Question: I've got a basic storyboard setup that segue transitions through some view controllers by clicking a button. I've also got a Navigation controller at the root of the storyboard, hoping this segue chain performs similarly to how a series of Pushes used to work. The functionality is all there, as is the navigation bar controlling, however the transitions all have the new views coming in from the bottom and sliding up, Cover Vertical.
How do I configure this to slide in from the right side like the [deprecated] Push style navigation does? It may have even used to do it here, but I can't seem to get it to do it anymore.

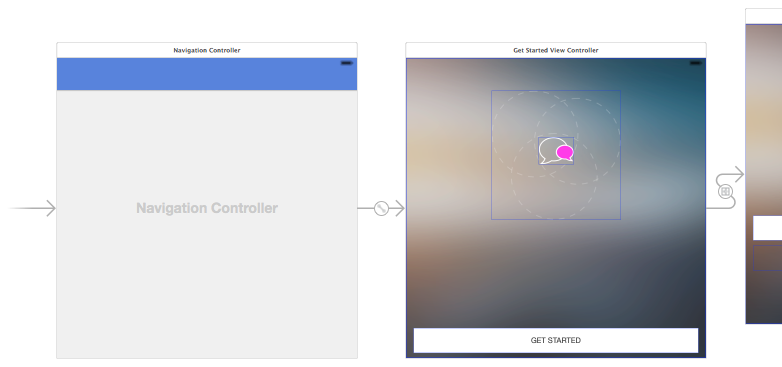
Answer: Self answered fix:
Interestingly enough, there was some questionable code during the first prepareForSegue that caused the navigationController to turn to nil. I removed the code, but for future reference-- if your self.navigationController turns nil then Segues will go vertical. If it is intact, they will be horizontal.
Also, while the segue claims "Push" action is deprecated, using it in code instead of presentViewController will still use the horizontal slide, while the presentViewController in code is vertical. Good to know.